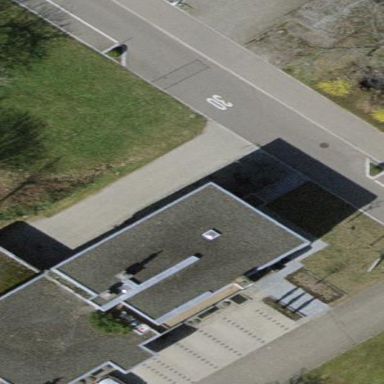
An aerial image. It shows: Building with flat roof.